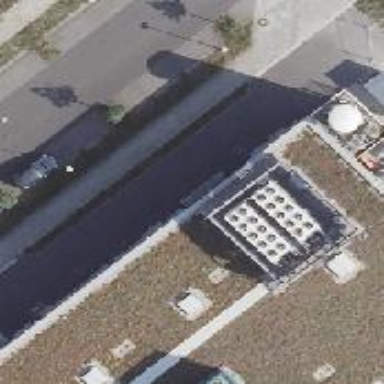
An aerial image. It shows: Minor distribution power substation.